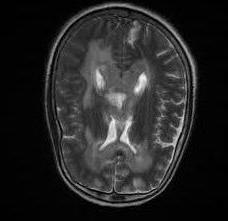
Label: notumor